Field crop: maize
Growth stage: 2
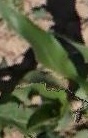
Species: maize